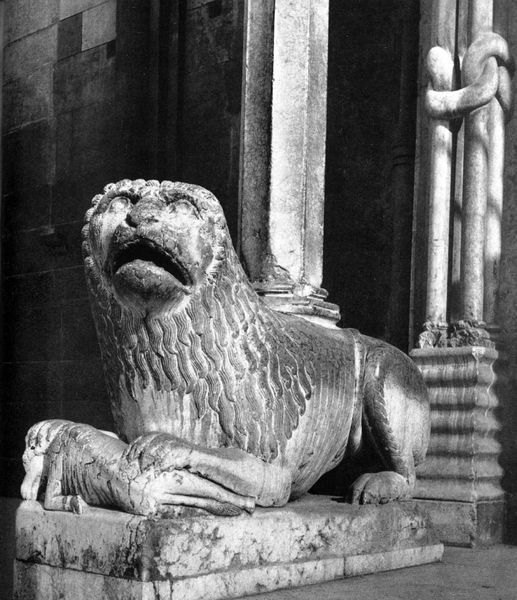
Titel: Dom S. Gimignano
Standort: Modena (EU - I - Emilia-Romagna)
Schlagwörter: adler, feder, marmor, mund, schwarz, säulen, weiss, haus, augen, stein, trauer, skulptur, statue, beine, mähne, liegen, kissen, liegend, fotografie, eingang, lamm, buch, krallen, beute, maul, fressen, fabelwesen, löwe, sphinx, kalb, skukptur